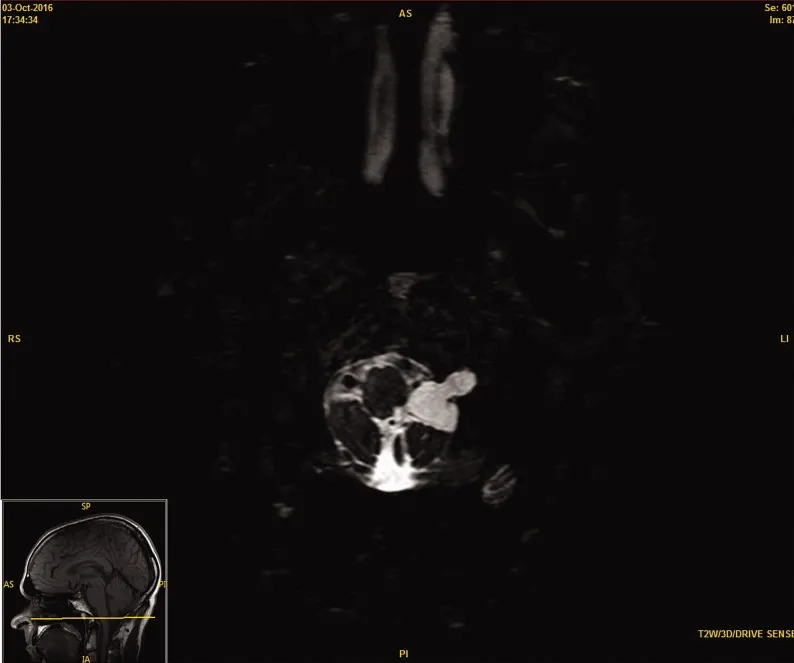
Follow-up T2 weighted 3D magnetic resonance image (MRI) 12 months after initial presentation demonstrating compression at the level of the brainstem.
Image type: radiology (mri)